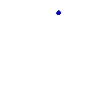
Particle: pion